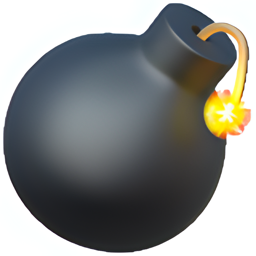
Name: bomb
Emoji: 💣
Group: Smileys & Emotion
Sub-group: emotion